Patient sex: M
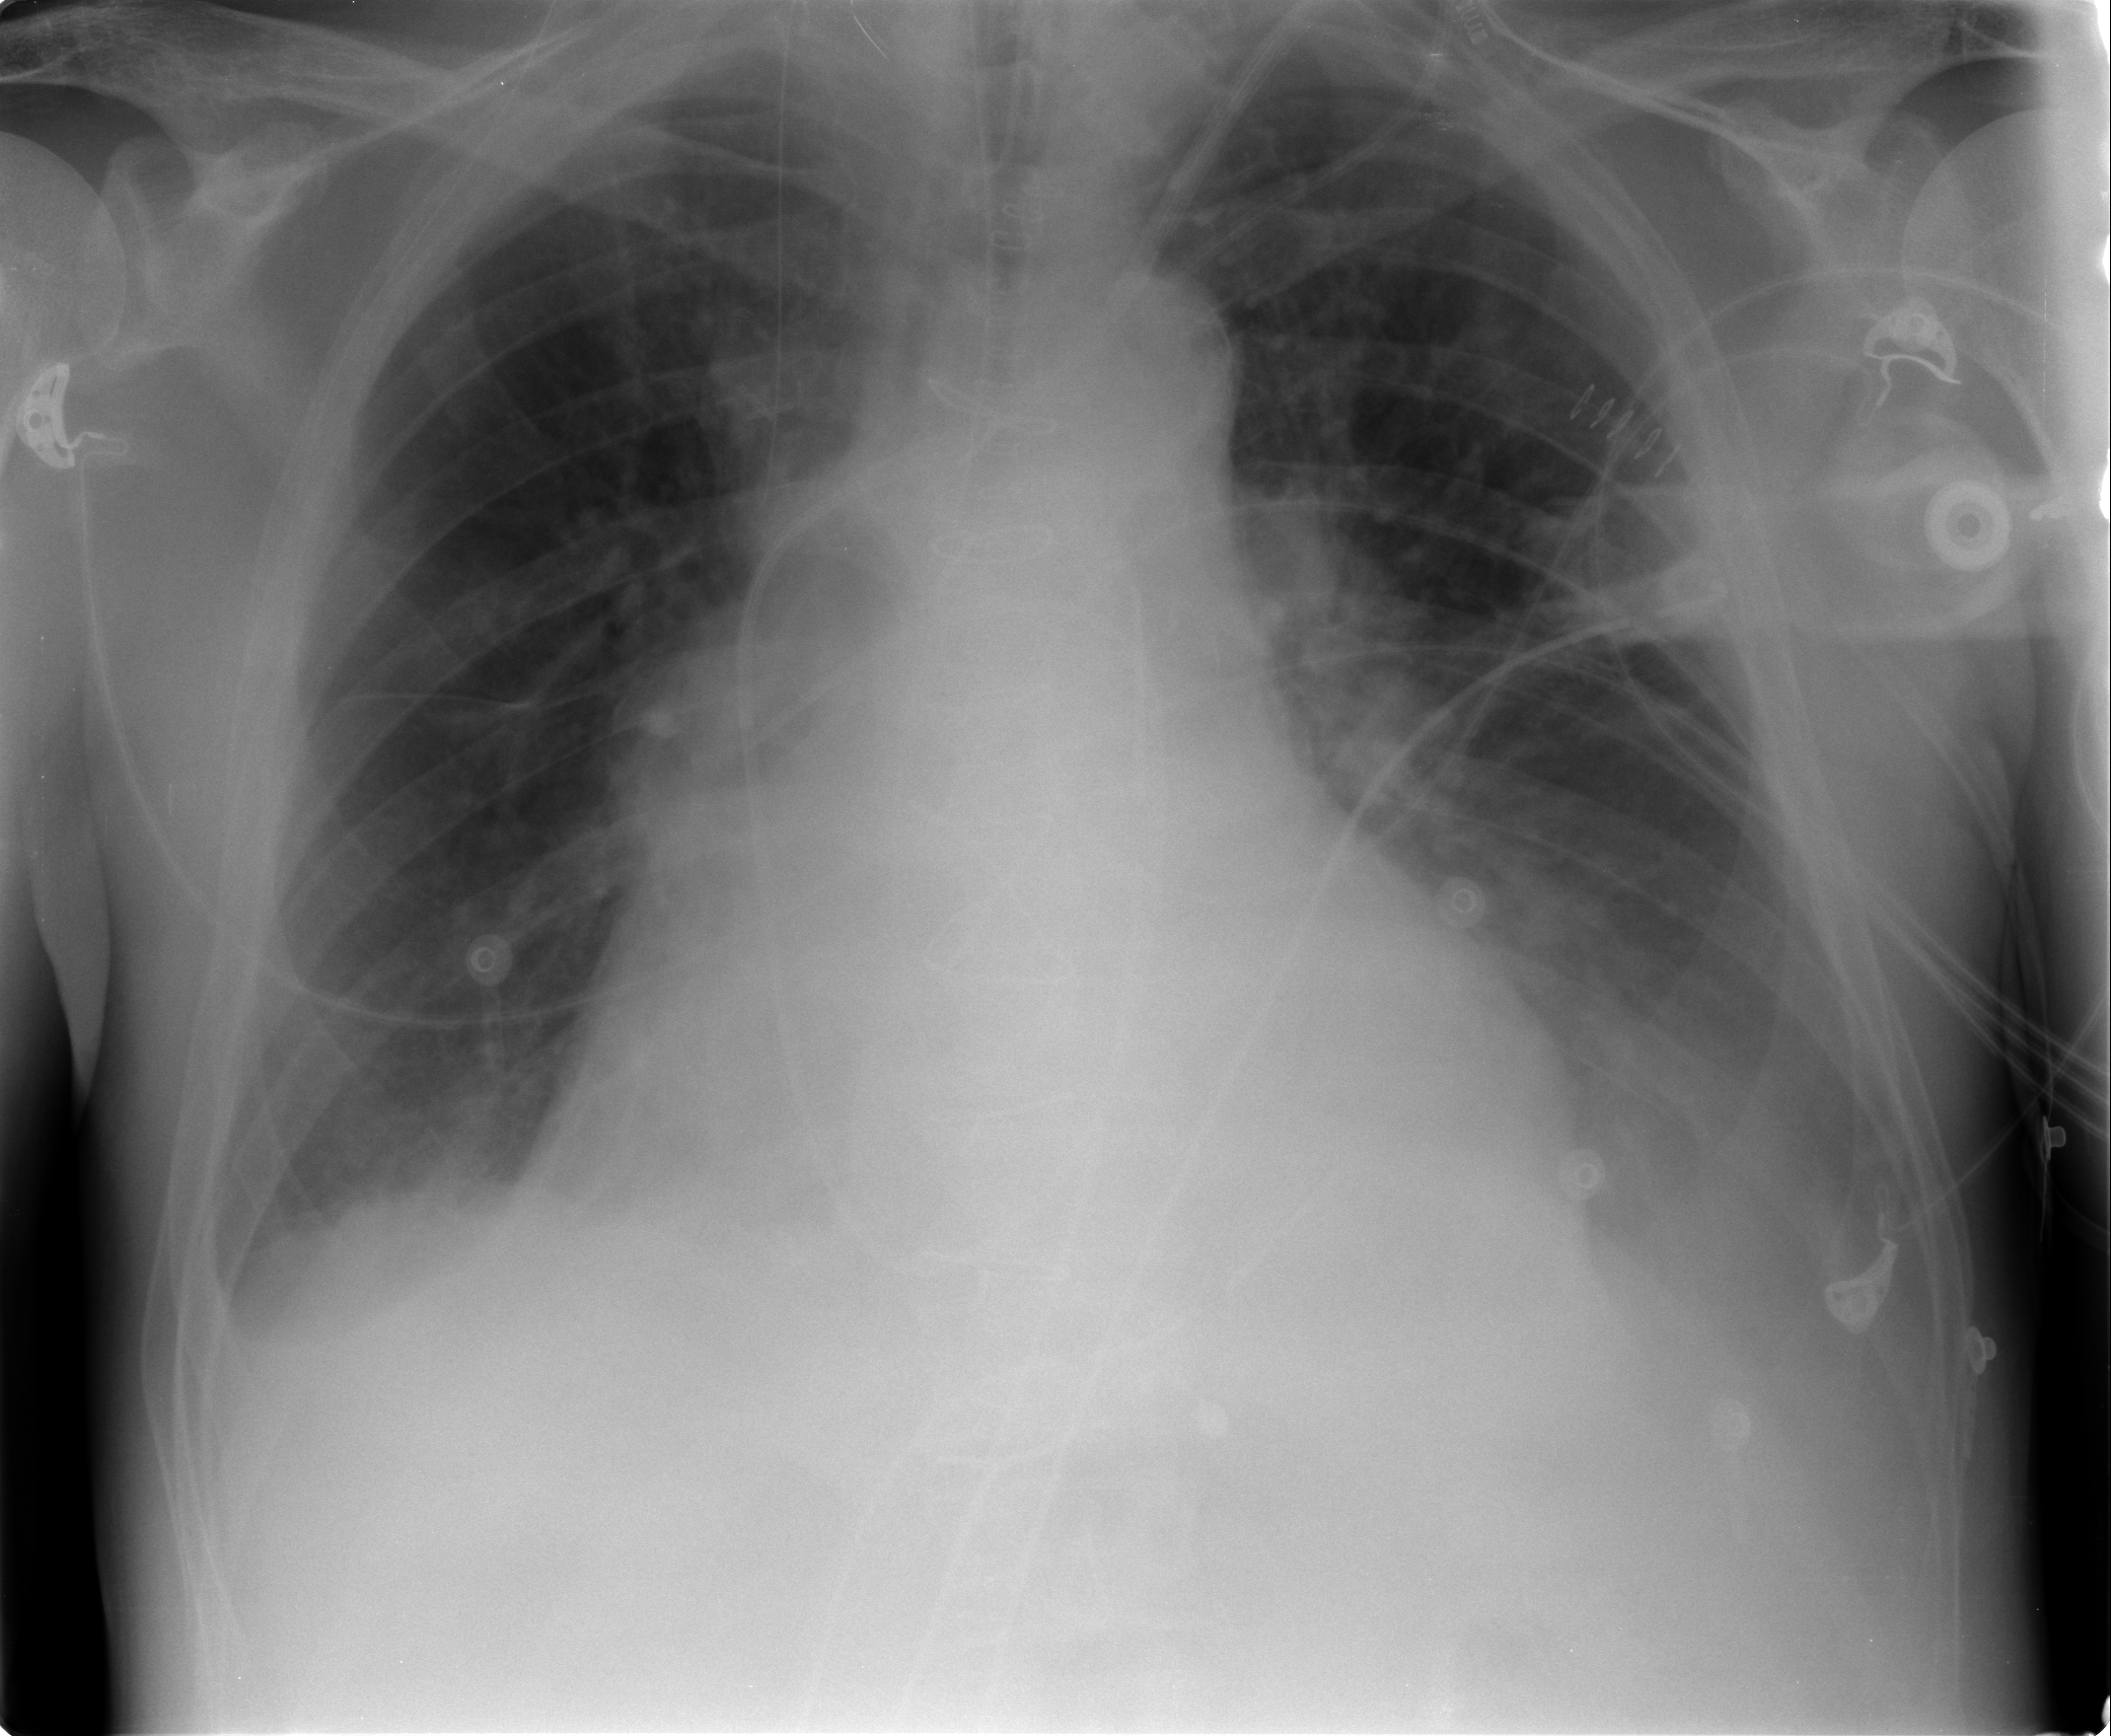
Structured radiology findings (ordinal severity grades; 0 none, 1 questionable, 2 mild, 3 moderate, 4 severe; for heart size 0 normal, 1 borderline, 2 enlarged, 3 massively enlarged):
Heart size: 2
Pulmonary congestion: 2
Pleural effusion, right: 2
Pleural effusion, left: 2
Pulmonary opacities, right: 0
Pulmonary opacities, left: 0
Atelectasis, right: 2
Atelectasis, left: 2